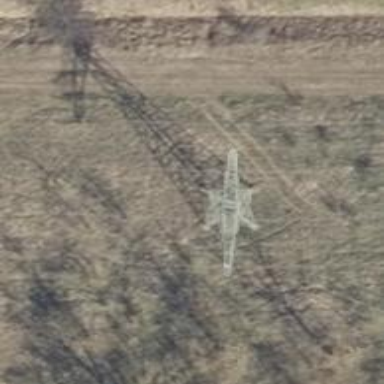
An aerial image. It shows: Power tower.